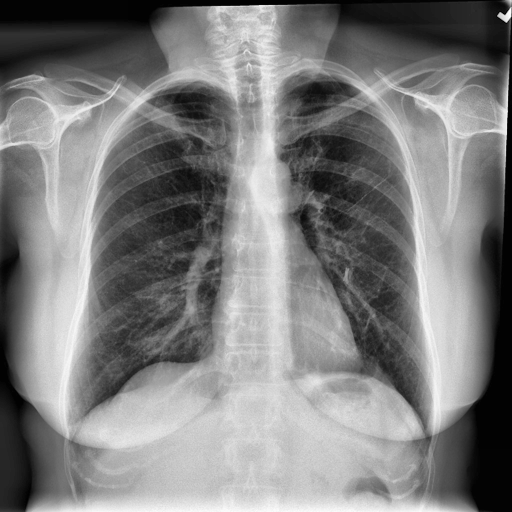
Finding: NORMAL